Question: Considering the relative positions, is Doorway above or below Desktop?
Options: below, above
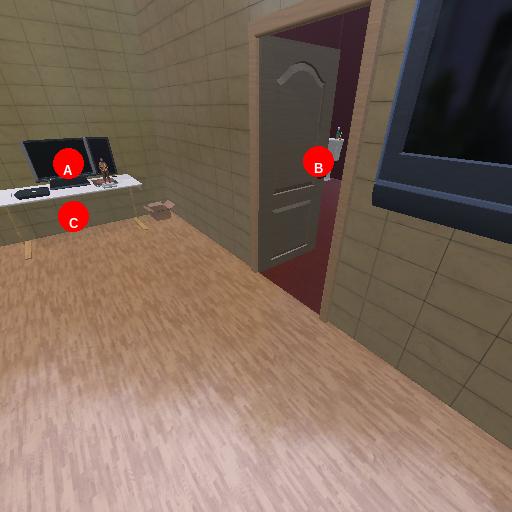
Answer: below